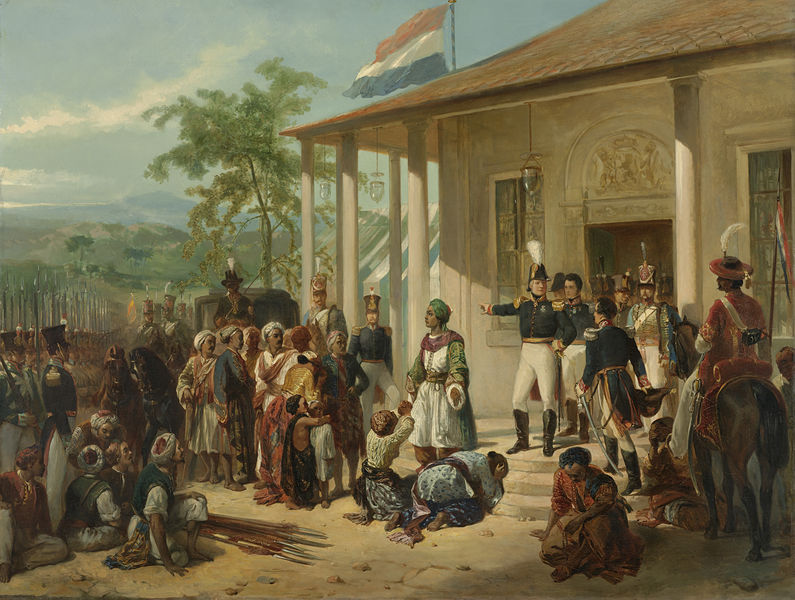
Titel: De onderwerping van Diepo Negoro aan luitenant-generaal baron De Kock
Künstler: Nicolaas Pieneman
Standort: Amsterdam
Institution: Rijksmuseum
Schlagwörter: frankreich, blue, column, columns, crowd, hat, lamp, men, napoleon, people, red, soldier, soldiers, steps, sword, white, women, black, france, green, yellow, schwarze, feather, man, tree, building, house, netherlands, orange, peasant, sand, trees, child, uniform, army, boots, french, sklaven, kolonie, unterwerfung, children, door, flag, lantern, latern, history, karibik, religion, war, horse, native, dutch, blue sky, desert, klage, humans, begging, standing, realistic, spears, pleading, india, turban, gun, slave, indians, spear, general, kneel, saber, knees, sadness, colony, slaves, musket, weapons, turbans, pillars, expulsion, slavery, natives, plume, surrender, beggars, people standing, colonization, enslavement, tricolor